Question: How to get the following red boxes as background using only css and no images?

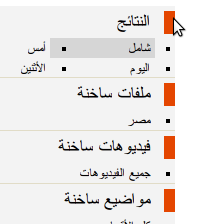
Answer: You can use css pseudo class :after to generate content. Where .element is a class you add to each item
'''
.element {
position:relative
}
.element:after {
background-color:red;
content:'';
height:30px;
position:absolute;
right:0;
top:10px;
width:10px;
z-index:10
}
'''